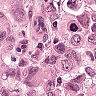
Metastatic tissue present: yes